Interaction volume radius: 5 \u00c5
Interaction volume height: 30 \u00c5
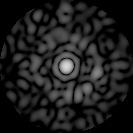
Disorder parameter: 0.8483